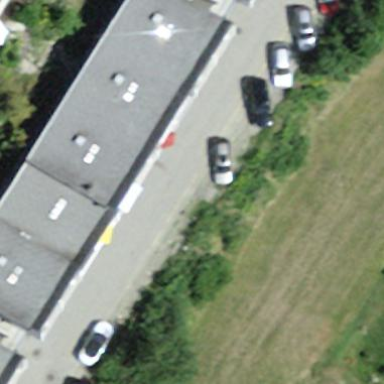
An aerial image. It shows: Apartment building with skillion roof shape.